Field crop: maize
Growth stage: 2
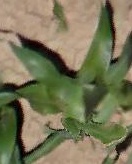
Species: maize